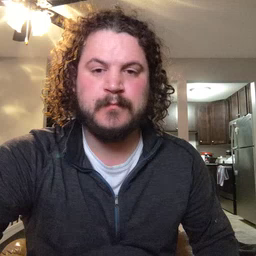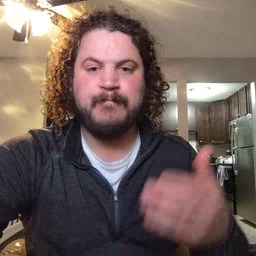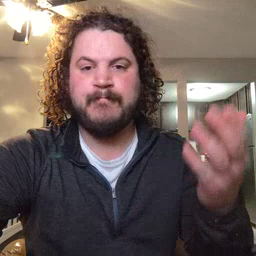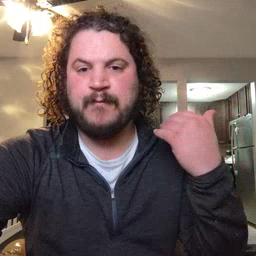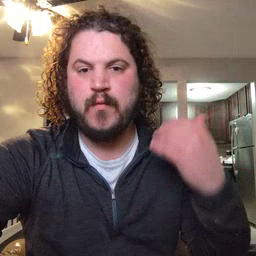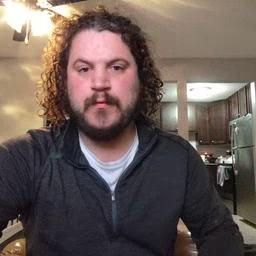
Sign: before